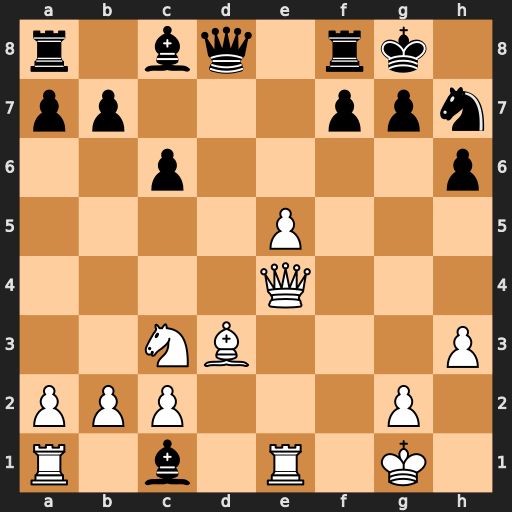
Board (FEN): r1bq1rk1/pp3ppn/2p4p/4P3/4Q3/2NB3P/PPP3P1/R1b1R1K1
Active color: w
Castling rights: -
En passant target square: -
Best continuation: Qxh7#